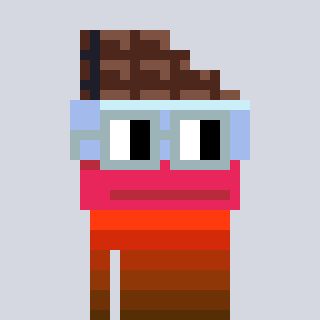
a pixel art character with square dark gray glasses, a chocolate-shaped head and a orange-colored body on a cool background